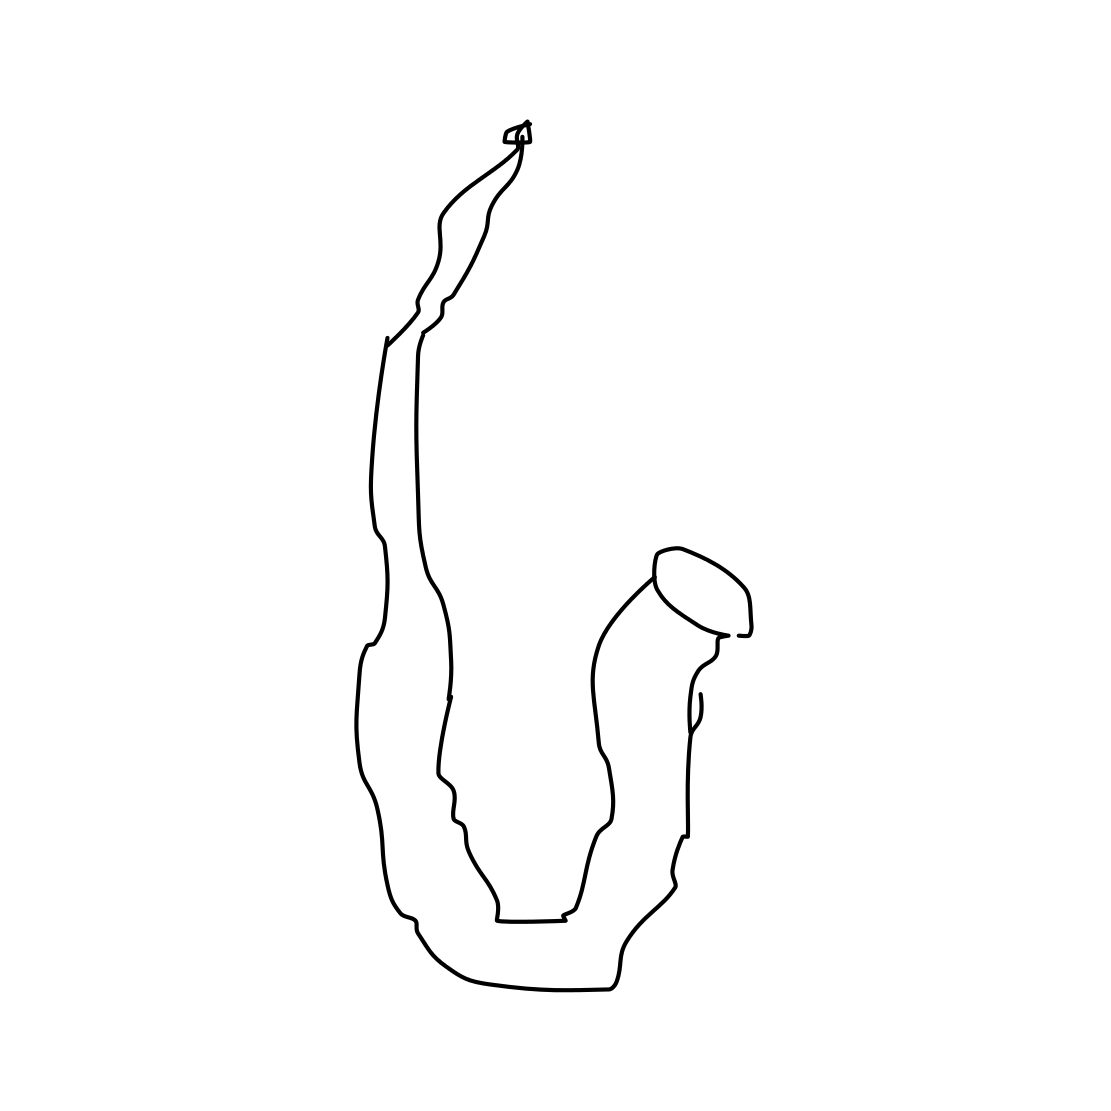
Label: saxophone